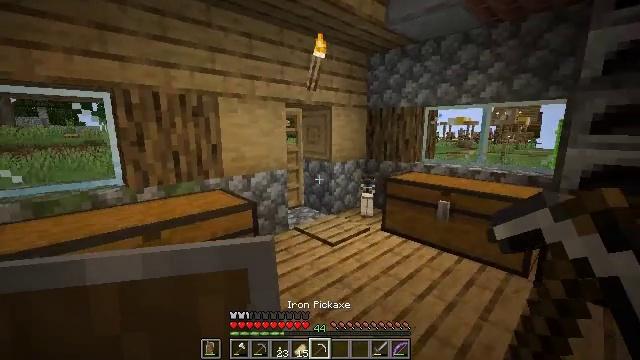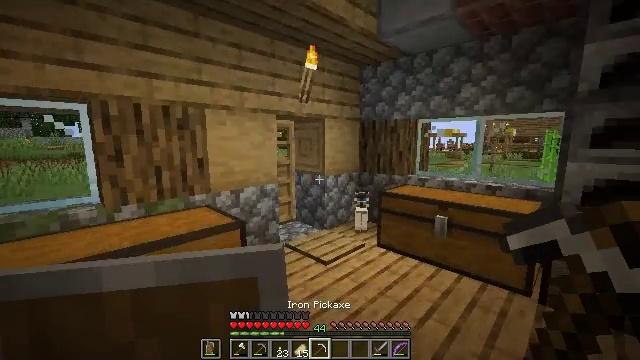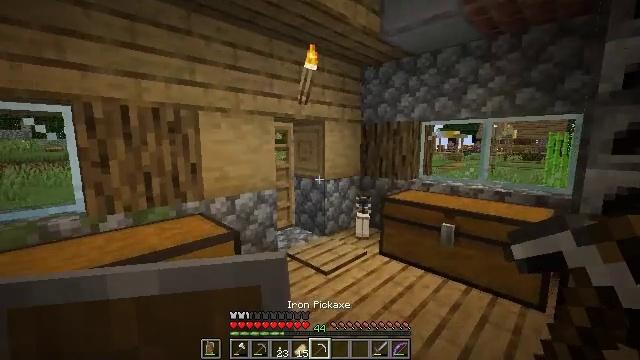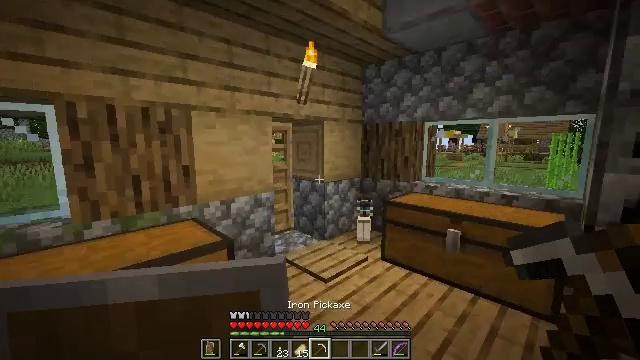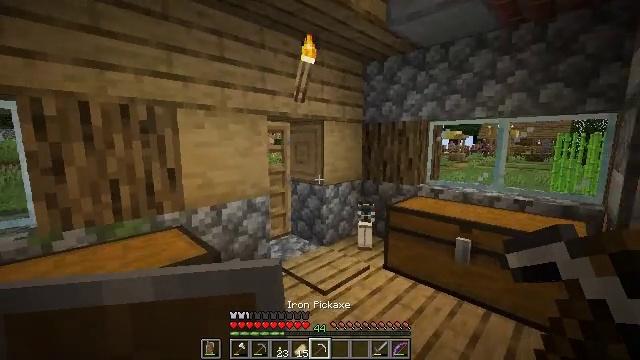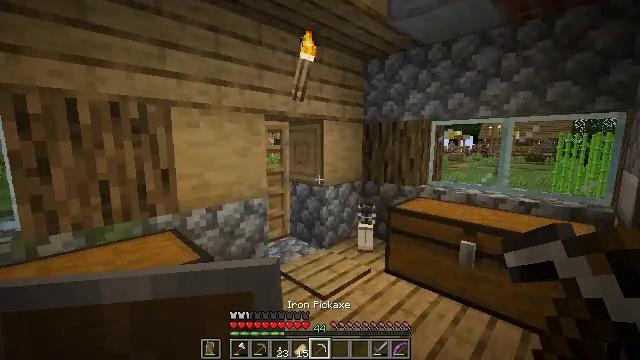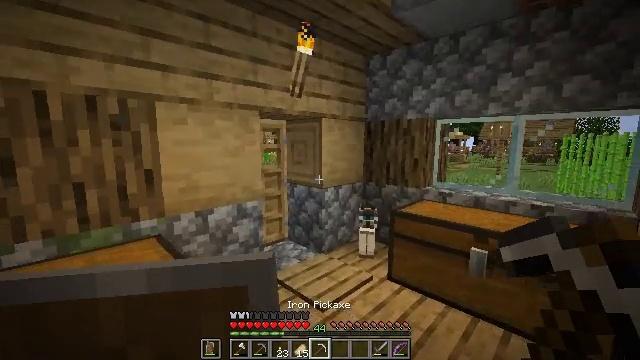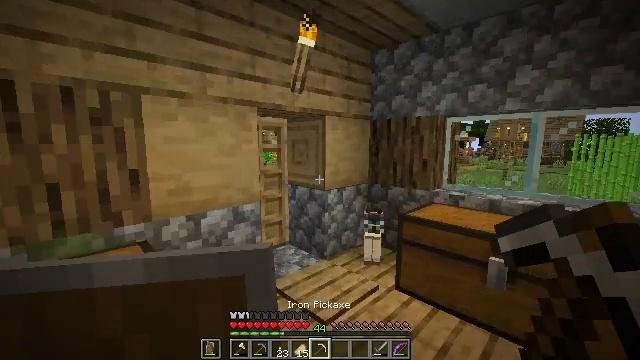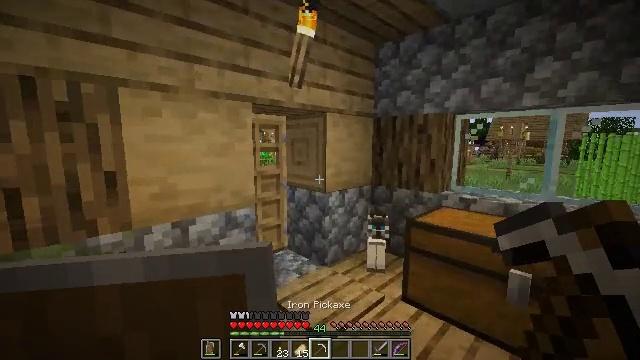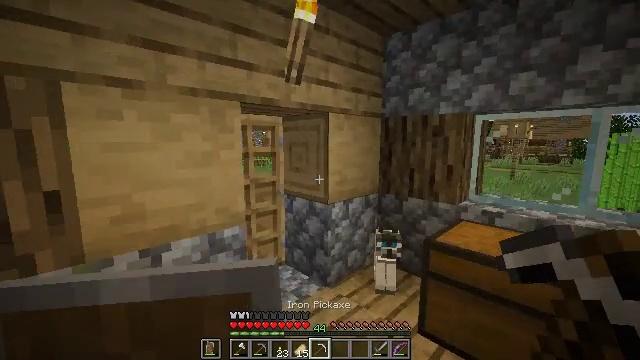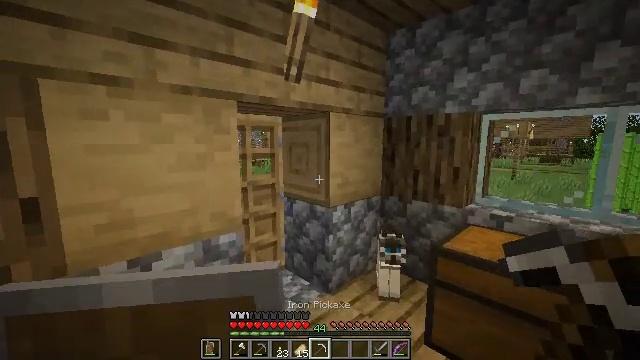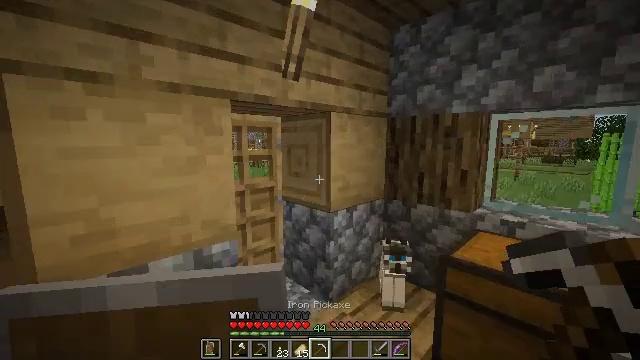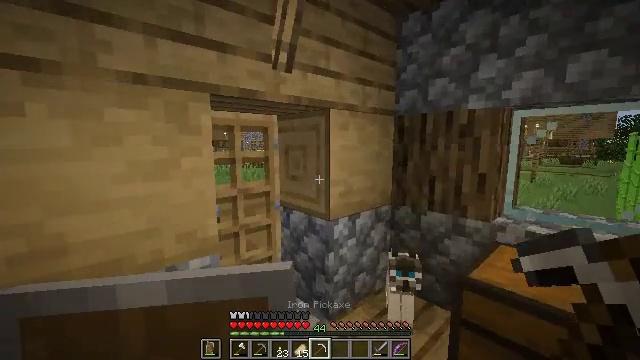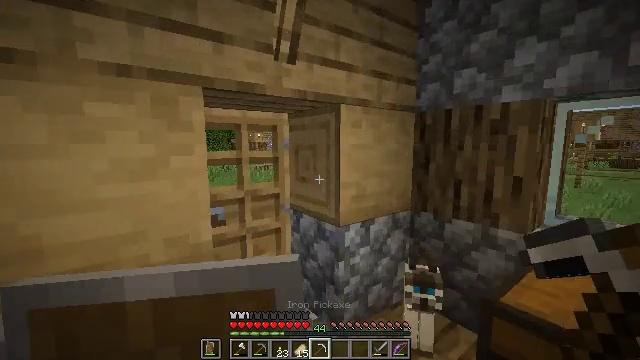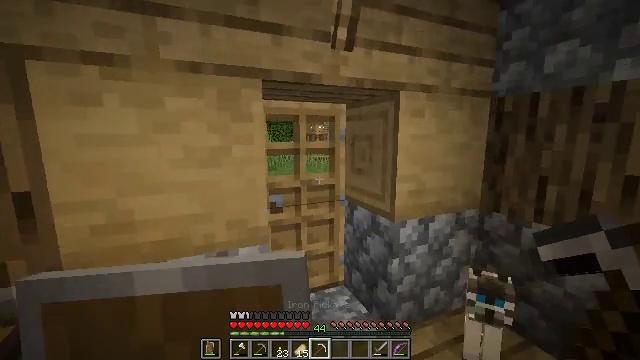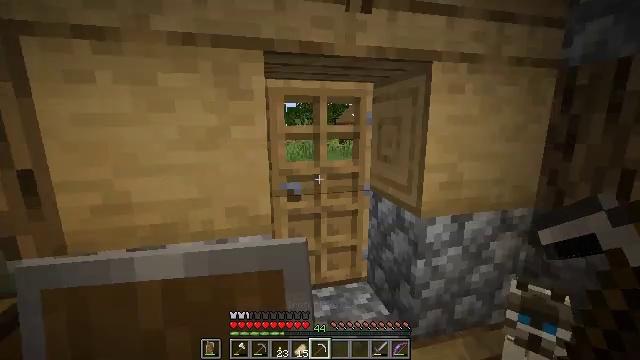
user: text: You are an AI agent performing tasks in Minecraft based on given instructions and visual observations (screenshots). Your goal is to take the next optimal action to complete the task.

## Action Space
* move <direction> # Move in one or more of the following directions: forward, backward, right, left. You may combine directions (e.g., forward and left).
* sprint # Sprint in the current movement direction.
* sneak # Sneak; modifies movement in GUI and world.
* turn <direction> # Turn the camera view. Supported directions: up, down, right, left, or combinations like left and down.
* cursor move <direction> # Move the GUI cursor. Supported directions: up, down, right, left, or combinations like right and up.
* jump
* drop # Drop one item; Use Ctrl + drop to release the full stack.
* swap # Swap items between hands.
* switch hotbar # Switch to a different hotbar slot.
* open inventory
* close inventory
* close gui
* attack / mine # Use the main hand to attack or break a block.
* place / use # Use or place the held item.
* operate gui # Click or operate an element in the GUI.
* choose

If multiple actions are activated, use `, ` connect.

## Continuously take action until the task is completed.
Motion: motion action
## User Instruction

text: Break the mob spawner.
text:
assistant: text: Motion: move forward, turn right and up
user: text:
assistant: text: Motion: move forward
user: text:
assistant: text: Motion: move forward
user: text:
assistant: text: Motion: move forward
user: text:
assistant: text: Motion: move forward
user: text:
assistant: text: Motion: move forward
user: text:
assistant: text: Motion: move forward
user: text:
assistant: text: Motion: move forward
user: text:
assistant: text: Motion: move forward
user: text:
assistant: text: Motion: move forward
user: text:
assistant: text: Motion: move forward and move right
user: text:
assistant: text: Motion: move forward and move right, turn left
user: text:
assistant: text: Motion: move forward and move right, turn left
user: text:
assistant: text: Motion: move forward and move right, turn left and down
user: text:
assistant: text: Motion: move forward, turn left and down
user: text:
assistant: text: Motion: move forward, turn left and down
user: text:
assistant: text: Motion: move forward
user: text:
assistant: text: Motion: move forward
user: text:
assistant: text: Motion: move forward
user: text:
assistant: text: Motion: move forward
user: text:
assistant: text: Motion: move forward
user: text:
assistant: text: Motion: move forward
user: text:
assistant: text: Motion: turn left
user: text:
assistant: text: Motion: turn left
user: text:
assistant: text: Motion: turn left
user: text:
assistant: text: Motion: move left, turn left and down
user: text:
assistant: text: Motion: move left, turn left
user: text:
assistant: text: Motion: move left, turn left
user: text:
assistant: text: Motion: move left, turn left
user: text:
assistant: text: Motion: move left